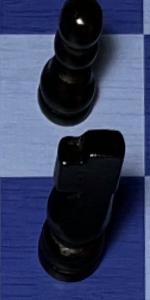
Label: Knight_Black